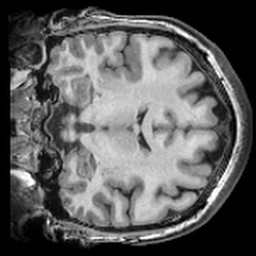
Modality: T1w
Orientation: coronal
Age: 36
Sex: female
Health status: ill
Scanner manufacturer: ge
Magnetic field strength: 3 T
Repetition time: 0.008164 s
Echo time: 0.003184 s